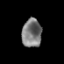
Tissue: prostate
Cell type: T cells
Senescence score: 0.3167
Nuclear area (px): 554
Mean DAPI intensity: 121.345